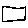
Label: square